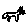
Label: cat